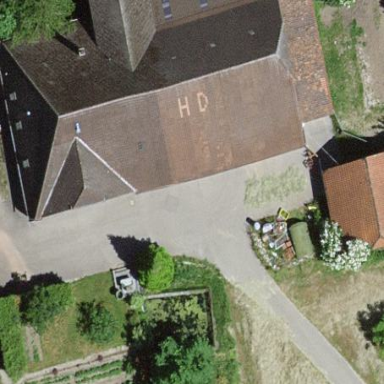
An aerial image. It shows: Farmyard area.